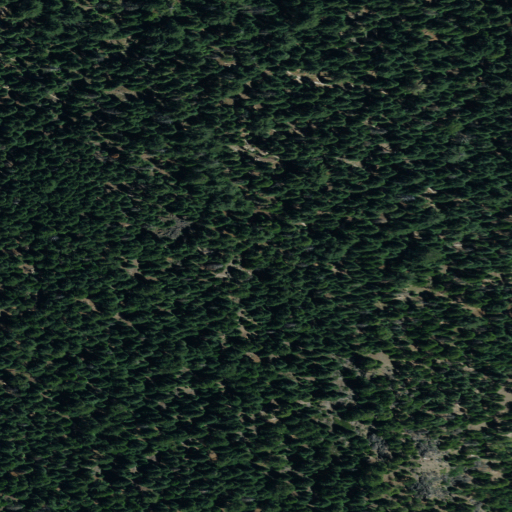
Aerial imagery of mountain in California named Harris Mountain containing only evergreen forest